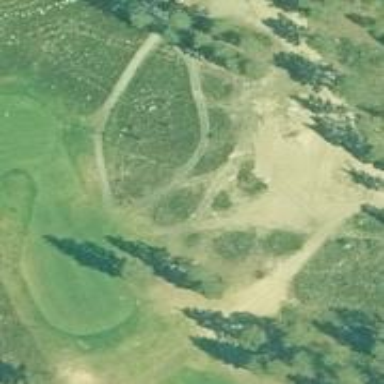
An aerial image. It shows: Footway that resembles golf path.